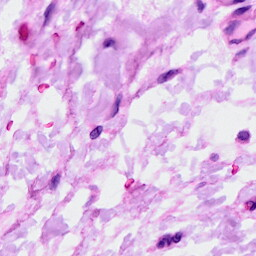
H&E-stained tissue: Ovarian